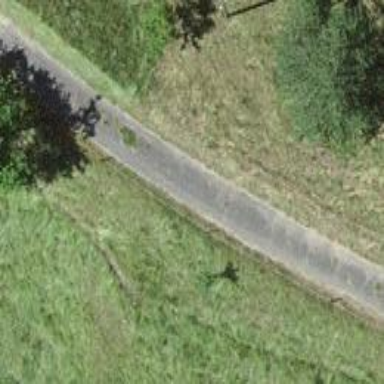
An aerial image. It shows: Well-maintained track road of grade 1.